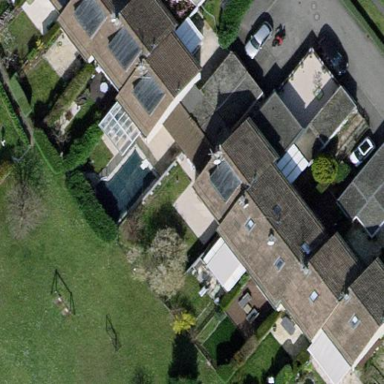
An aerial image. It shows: Garden enclosed by fence.